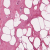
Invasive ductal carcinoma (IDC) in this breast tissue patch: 0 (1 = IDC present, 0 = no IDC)